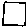
Label: square